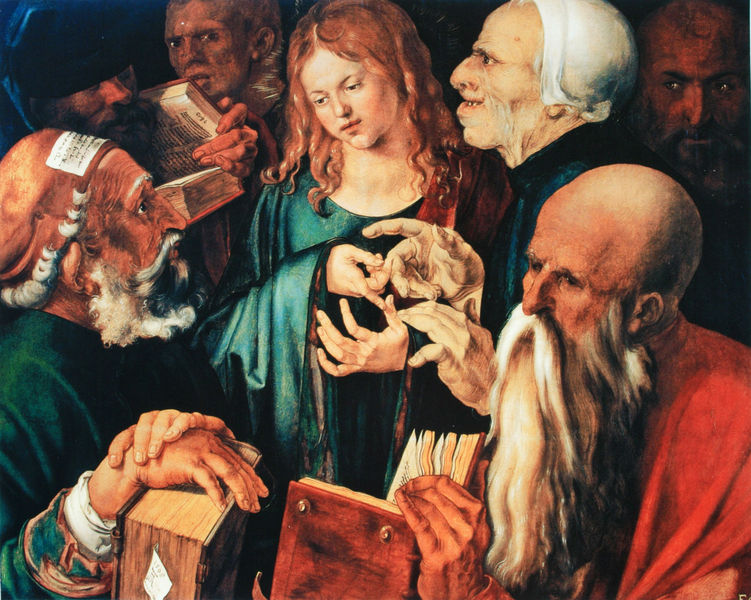
Titel: Christus unter den Schriftgelehrten
Künstler: Albrecht Dürer
Standort: Madrid
Institution: Museo Thyssen-Bornemisza
Schlagwörter: blau, gemälde, gruppe, hand, haut, mann, weiß, grün, bewegung, braun, finger, frau, frisur, geste, haar, hintergrund, hut, köpfe, männer, profil, reden, schwarz, blick, rot, gespräch, haube, alt, bart, bärte, gesichter, jung, kappe, mütze, profile, alte, augen, bibel, blicke, böse, gesicht, inkarnat, trauer, vollbart, gelehrte, gesten, hände, schauen, signatur, öl, gewand, haare, gewänder, lippen, locken, mittelscheitel, renaissance, rosa, scheitel, bücher, datierung, kahl, detail, inschrift, glatze, lesen, melancholie, faltenwurf, ad, wange, zeigen, nachdenken, rothaarig, eng, greis, runzlig, buch, zettel, inkarant, schriften, hässlich, flüstern, manschetten, fragment, lesezeichen, zähne, rote haare, kiefer, jesus, altes testament, teufel, diskussion, fingern, dürer, maria, buchseiten, magdalena, texte, greise, grotesk, vollbärte, verzweifelt, fratze, fratzen, hinweise, glotzen, juden, albrecht dürer, erkennen, erstaunen, vermählung, datiert, bewegungen, aussschnitt, freu, schriftgelehrte, zählen, langes haar, albrecht, pharisäer, bärtige, isenheimer altar, ignoranz, umgarnen, albrecht fürer, christus im tempel, der zwölfjährige jesus im temp, gefingere, wangew, bärte grinsen, dicht gedrängt, handspiel, warze haube